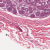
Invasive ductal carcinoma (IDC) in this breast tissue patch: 0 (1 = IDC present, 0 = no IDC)